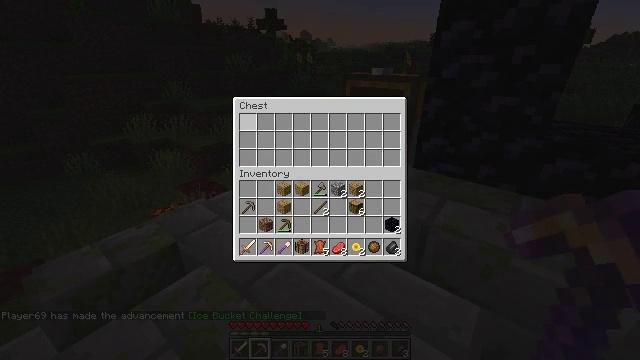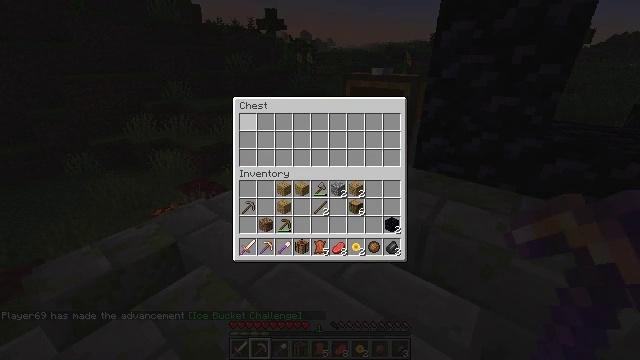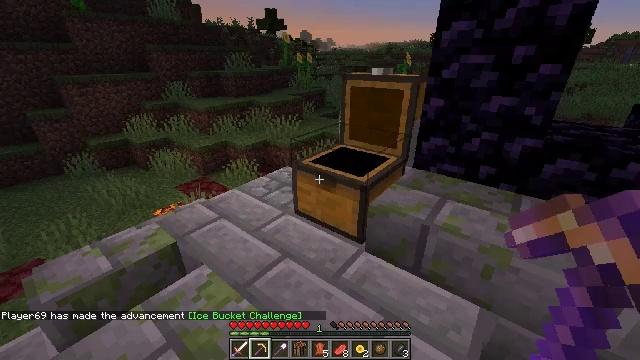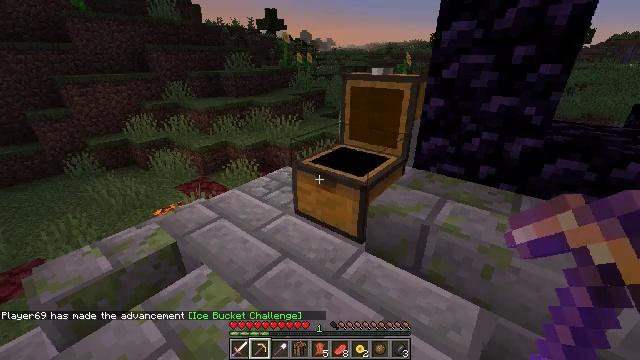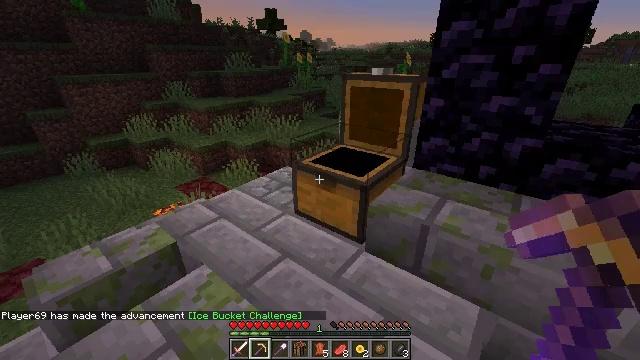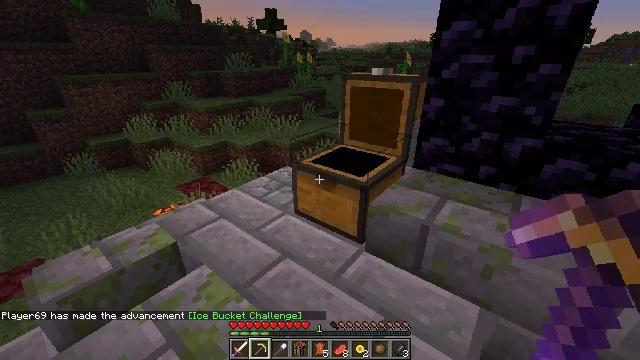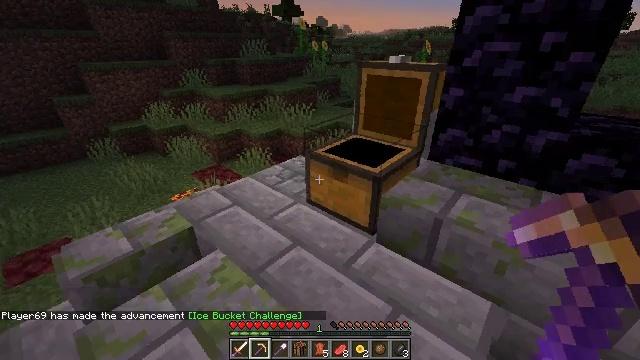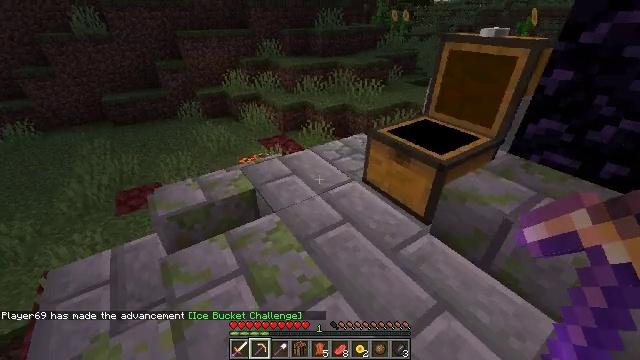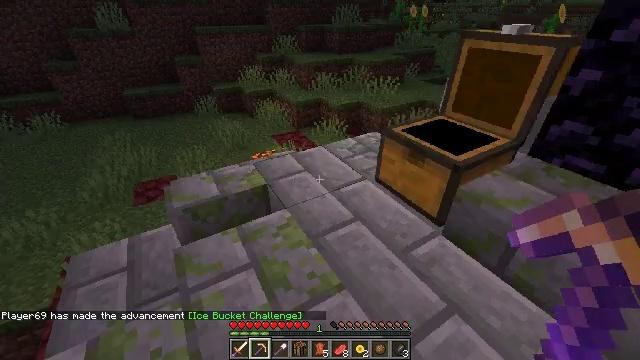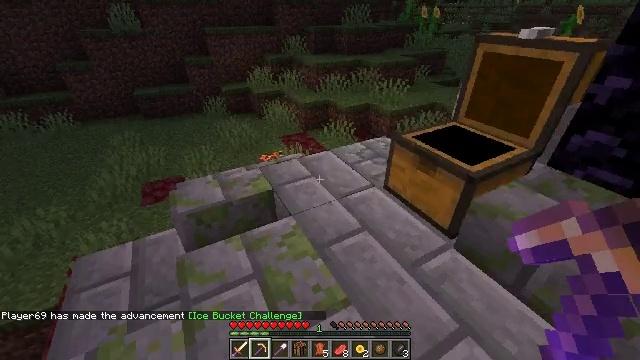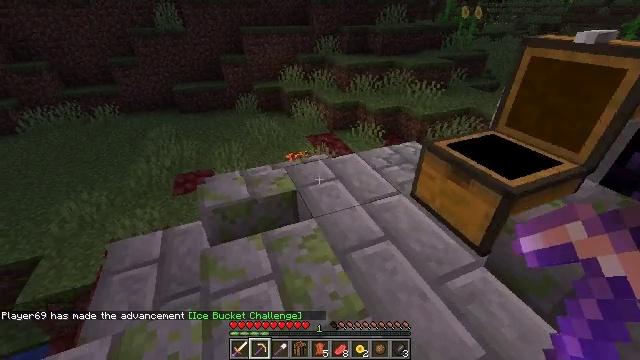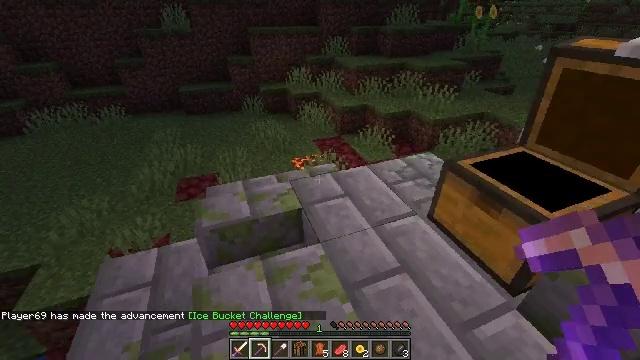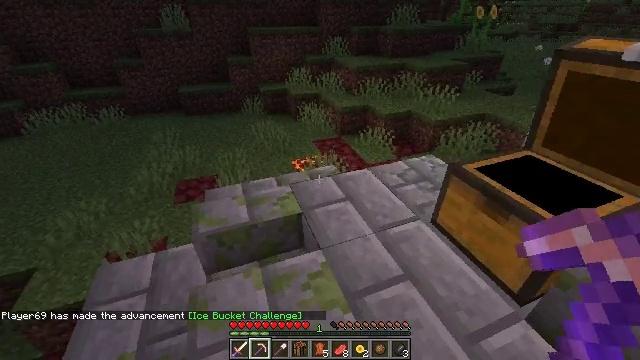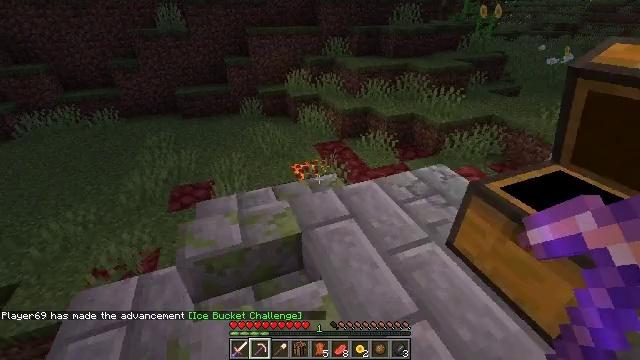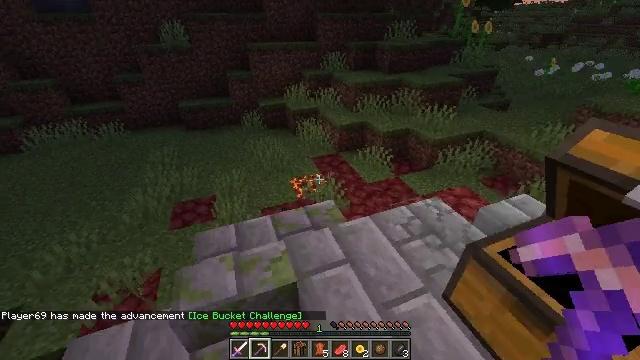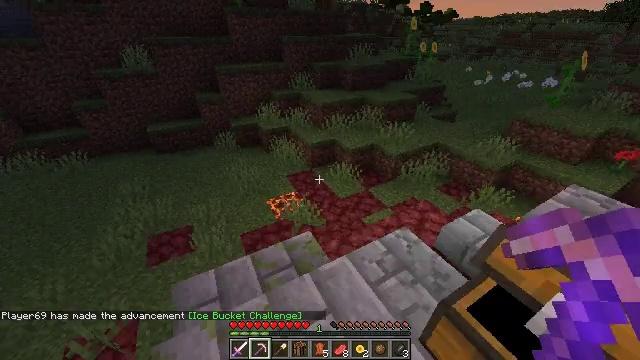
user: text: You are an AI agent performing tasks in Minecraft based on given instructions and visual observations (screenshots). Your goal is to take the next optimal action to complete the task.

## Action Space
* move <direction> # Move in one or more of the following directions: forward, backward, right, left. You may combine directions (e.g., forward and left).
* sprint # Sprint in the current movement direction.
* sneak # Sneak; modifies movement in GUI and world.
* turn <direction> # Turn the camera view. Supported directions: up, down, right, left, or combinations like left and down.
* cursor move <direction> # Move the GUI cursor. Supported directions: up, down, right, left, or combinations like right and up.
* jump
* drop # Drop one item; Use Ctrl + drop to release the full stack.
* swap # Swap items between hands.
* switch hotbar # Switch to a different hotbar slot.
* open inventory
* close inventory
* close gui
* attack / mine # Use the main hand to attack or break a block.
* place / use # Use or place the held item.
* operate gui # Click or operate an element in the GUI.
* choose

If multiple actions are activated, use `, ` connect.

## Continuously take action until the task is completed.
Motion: motion action
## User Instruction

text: Attack the chest to pick it up.
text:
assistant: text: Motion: no_op
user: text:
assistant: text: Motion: no_op
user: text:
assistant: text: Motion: close gui
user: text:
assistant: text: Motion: no_op
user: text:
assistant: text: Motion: no_op
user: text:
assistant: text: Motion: turn left and down
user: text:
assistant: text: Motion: turn left and down
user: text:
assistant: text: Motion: turn left
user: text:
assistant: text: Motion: move forward, turn left
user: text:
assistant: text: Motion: move forward, turn left
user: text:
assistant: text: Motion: move forward, turn left
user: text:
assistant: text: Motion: move forward
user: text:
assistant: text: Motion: move forward, sprint
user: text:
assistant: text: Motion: move forward, sprint, jump
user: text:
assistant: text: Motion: move forward, sprint, turn right, jump
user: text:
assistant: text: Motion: move forward, sprint, turn right and down, jump
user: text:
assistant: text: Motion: move forward, sprint, turn right, jump
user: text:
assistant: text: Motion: move forward, sprint, jump
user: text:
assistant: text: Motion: move forward, sprint, jump
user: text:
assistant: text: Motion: move forward, sprint, turn right, jump
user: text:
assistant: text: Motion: move forward, sprint, turn right
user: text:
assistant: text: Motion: move forward, sprint, turn right
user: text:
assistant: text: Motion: move right, turn right
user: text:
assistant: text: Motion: move right, turn right
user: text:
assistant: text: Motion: move right, turn right
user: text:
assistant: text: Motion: move right, turn right and up
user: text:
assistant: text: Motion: move right, turn right and up
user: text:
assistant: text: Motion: no_op
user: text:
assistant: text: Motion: no_op
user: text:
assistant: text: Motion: no_op